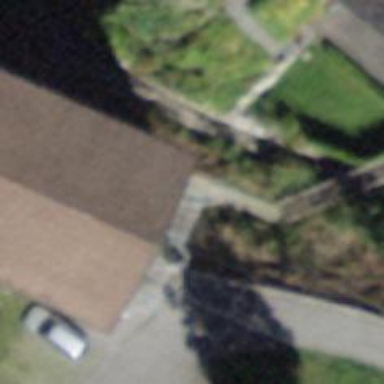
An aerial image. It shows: Road with steps.